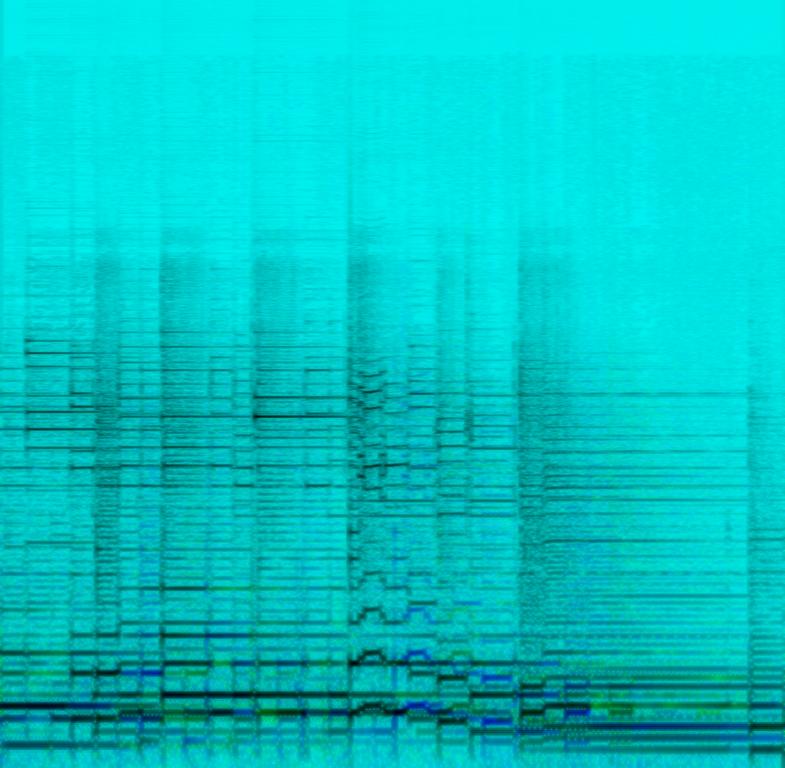
This instrumental song features a guitar playing a lick. This is a joyful melody played on the guitar with a delay effect. There is no percussion and no other instruments in this song. There are no voices in this song. At the end, the noise threshold of the guitar is crossed and the hum can be heard. This song is relaxing and can be played in a coffee shop.